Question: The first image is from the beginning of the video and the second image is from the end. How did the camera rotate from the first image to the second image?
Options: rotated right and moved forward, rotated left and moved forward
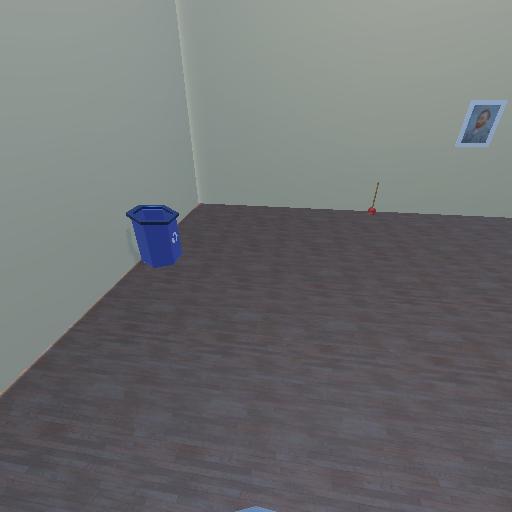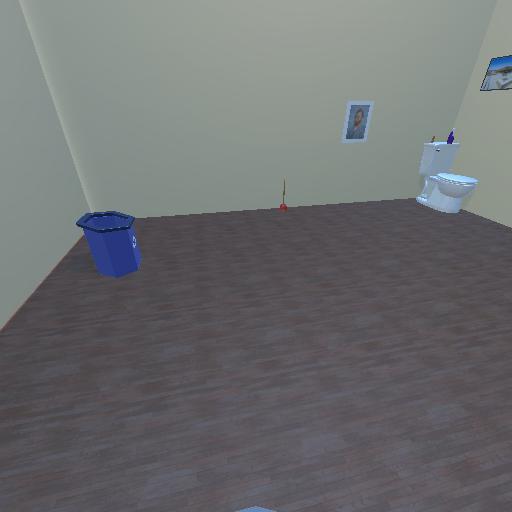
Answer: rotated right and moved forward